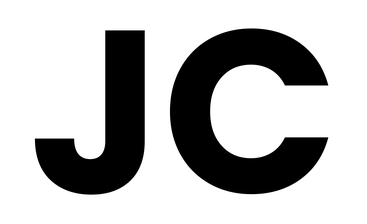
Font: Poppins-Bold